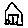
Label: house